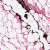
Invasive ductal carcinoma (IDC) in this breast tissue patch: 0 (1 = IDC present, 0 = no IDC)